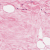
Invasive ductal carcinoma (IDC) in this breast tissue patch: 0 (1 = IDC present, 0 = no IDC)